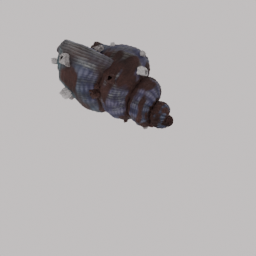
Label: animals